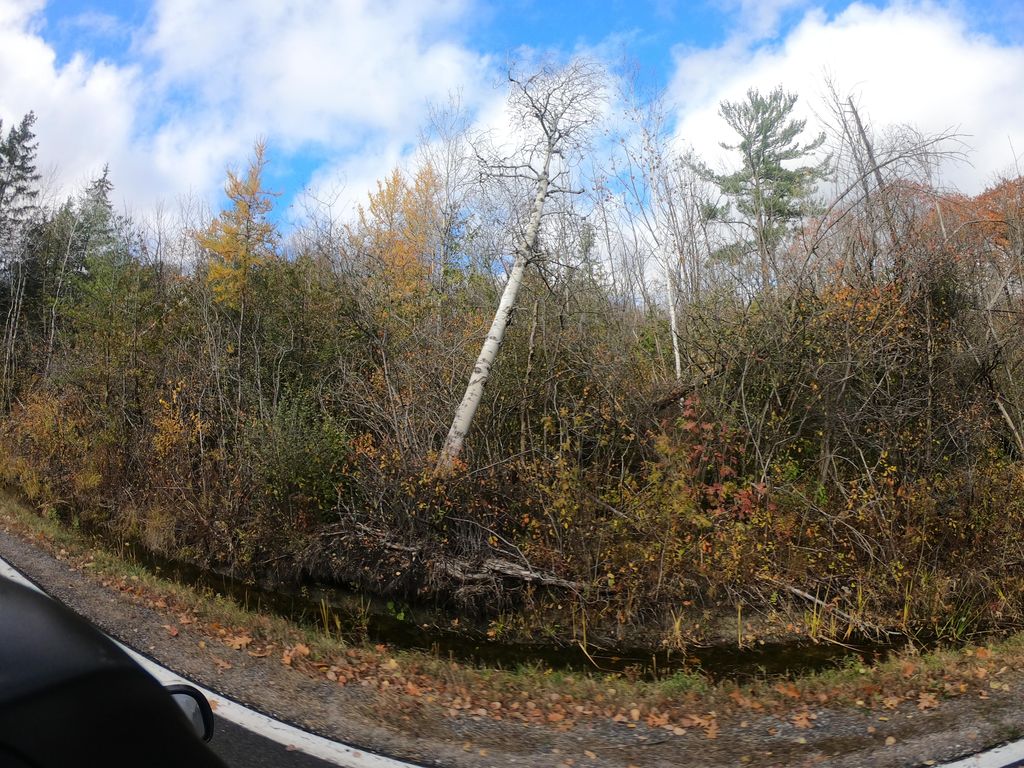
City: ottawa-gatineau